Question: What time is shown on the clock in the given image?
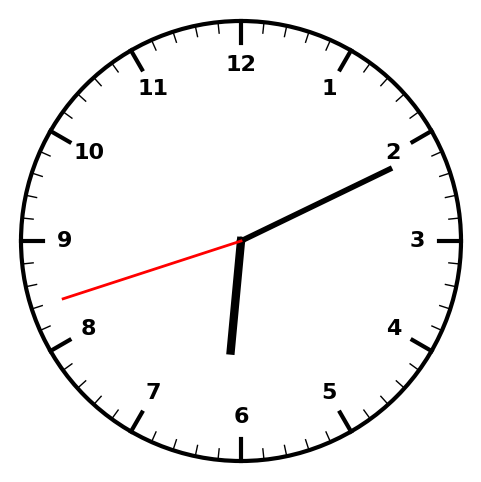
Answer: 06:10:42